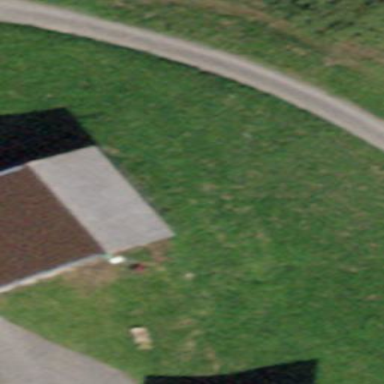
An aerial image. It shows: Rural barn.